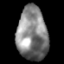
Tissue: lung
Cell type: Epithelial cells
Senescence score: 0.09089
Nuclear area (px): 1598
Mean DAPI intensity: 130.912